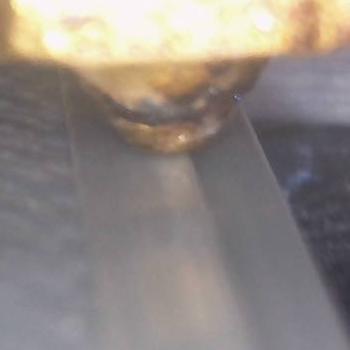
Flow rate: 238%